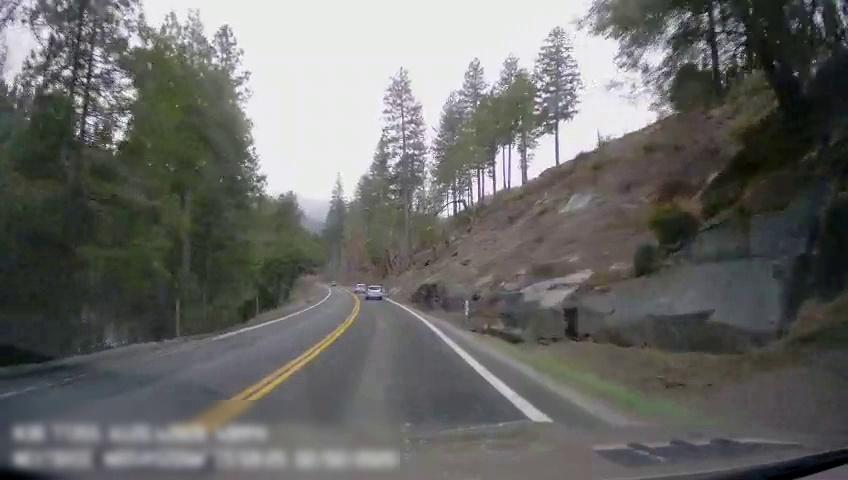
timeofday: Day
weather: Cloudy
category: Drivable Space
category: Vehicles | SUV
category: Vehicles | SUV
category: Lanes | Alternate Lane
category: Lanes | Current Lane
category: Lanes | Opposite Lane
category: Lanes | Opposite Lane